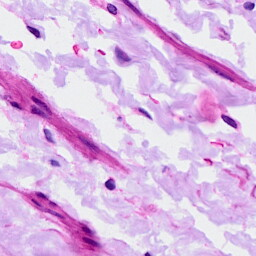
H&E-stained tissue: Ovarian